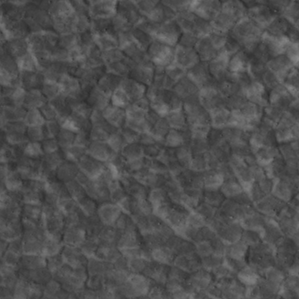
Label: non_frost